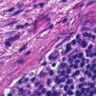
Metastatic tissue present: yes